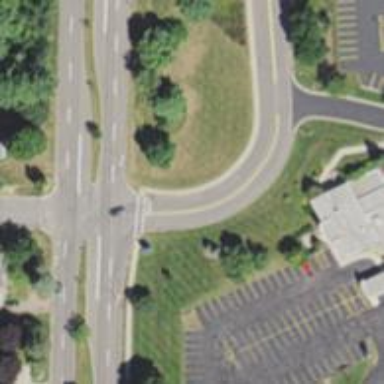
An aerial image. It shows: Stop road.